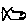
Label: fish